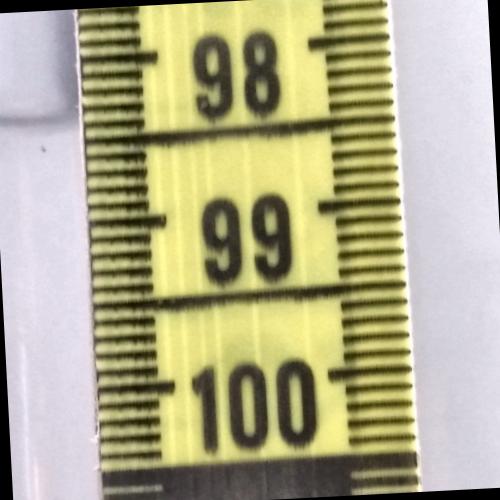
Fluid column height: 98.4 cm